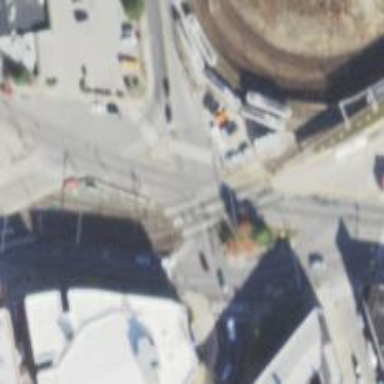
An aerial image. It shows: Tram railway with contact lines for electrification.